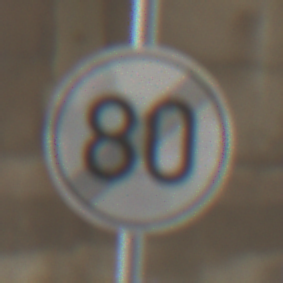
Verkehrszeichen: EndeGeschwindigkeit80
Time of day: Midday
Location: Roofed (Beach)
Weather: Overcast
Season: NotSpecified
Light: Natural